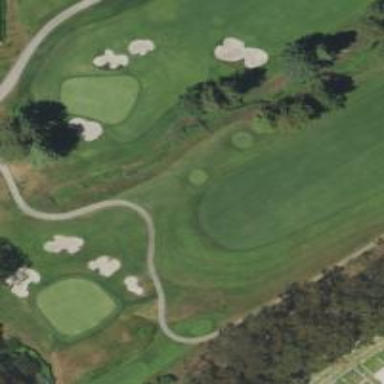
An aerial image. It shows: Path designated for golf carts.